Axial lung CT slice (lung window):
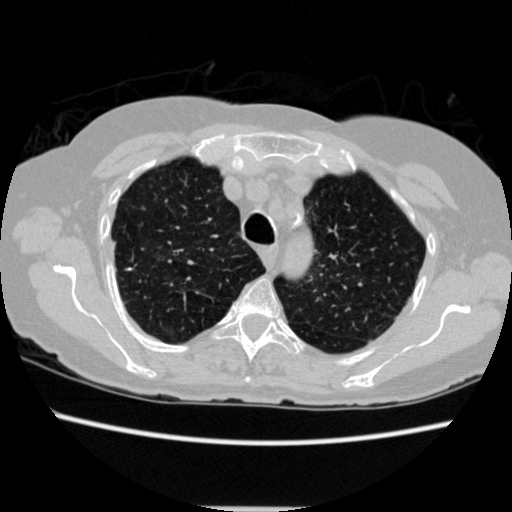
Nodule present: no